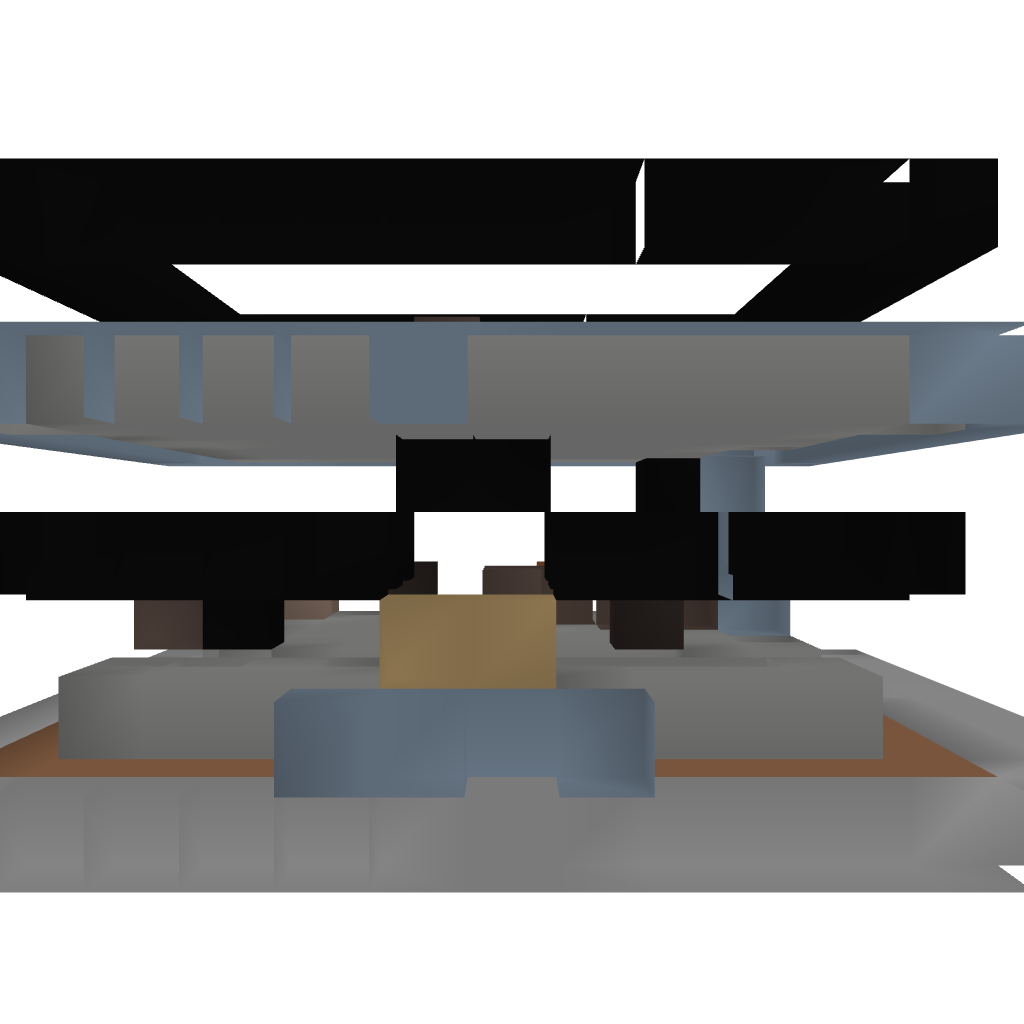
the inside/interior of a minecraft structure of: Safe fully equiped starter house